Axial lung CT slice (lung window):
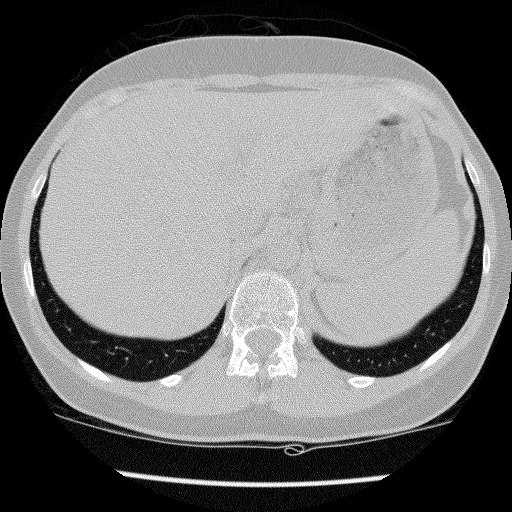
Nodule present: no